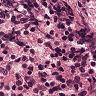
Metastatic tissue present: no